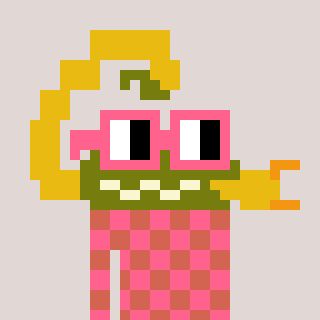
a pixel art character with square pink glasses, a scorpion-shaped head and a peachy-colored body on a warm background